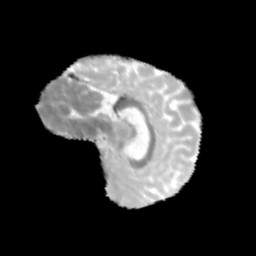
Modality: MD
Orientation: sagittal
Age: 9
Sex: male
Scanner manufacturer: siemens
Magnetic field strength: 3 T
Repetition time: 3.8 s
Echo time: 0.07 s